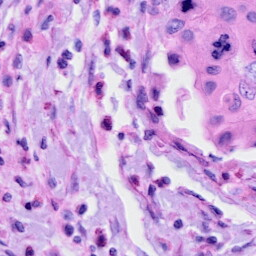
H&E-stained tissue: Cervix